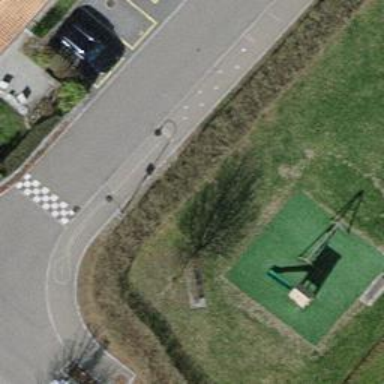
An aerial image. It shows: Playground area for leisure activities on the land.